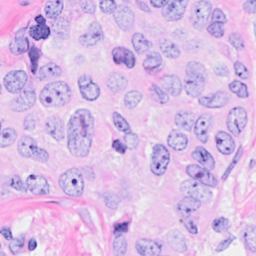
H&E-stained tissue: Breast